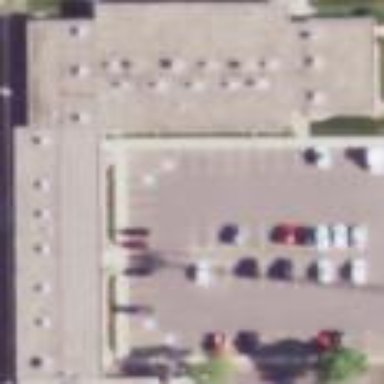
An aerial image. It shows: Commercial building.